Question: I have performed the following steps in my vb.net code:
1. From a text file and get the lines contain the values I want, in my case, I need the last value as "Group"
2. Create a picturebox array, the number of pictureboxes is the number from step 1. 1 row has 2 pictureboxes.
After that I want to set the image read from the text file to the pictureboxes 1 by 1 ( the picture name is the 2nd value.jpg), but I haven't found a proper way to do this.
Any advice on it?
My text file is as follows:

My code till now is:
'''
Private PicBoxArray(9) As PictureBox
Dim value0 As String
Dim value1 As String
Dim value2 As String
Dim value3 As String
Dim fileName As String = "D:\local\MyTest1.txt"
Dim subString1 As String = "Group"
Dim lines As String() = File.ReadAllLines(fileName)
For i As Integer = 0 To lines.Length - 1
If lines(i).Contains(subString1) Then
count1 += 1
end if
Next
For i = 1 To count1
PicBoxArray(i) = New PictureBox
With PicBoxArray(i)
.Tag = i
.Size = New Size(330, 280)
If i Mod 2 = 0 Then
.Location = New Point(430, 80 + 300 * ((i - 2) / 2))
Else
.Location = New Point(80, 80 + 300 * ((i - 1) / 2))
End If
.Parent = Me
.Visible = True
End With
Next
Using MyReader As New Microsoft.VisualBasic.
FileIO.TextFieldParser("D:\PUB_GIS_Tagging\local\MyTest.txt")
Dim lineCount = File.ReadAllLines("D:\PUB_GIS_Tagging\local\MyTest.txt").Length
MyReader.TextFieldType = FileIO.FieldType.Delimited
MyReader.SetDelimiters(",")
Dim currentRow As String()
While Not MyReader.EndOfData
Try
currentRow = MyReader.ReadFields()
value0 = currentRow(0)
value1 = currentRow(1)
value2 = currentRow(2)
value3 = currentRow(3)
If value3 = "Group"
'======= put the picture from PicBoxArray(1) to PicBoxArray(count1) i by 1========
'====================== I am stuck here=============
End if
Catch ex As Microsoft.VisualBasic.
FileIO.MalformedLineException
MsgBox("Line " & ex.Message &
"is not valid and will be skipped.")
End Try
End While
End Using
'''
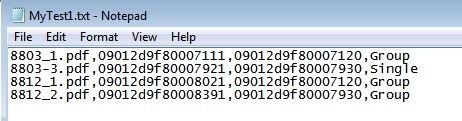
Answer: i assume you want to read a line from your file and then set the picture from that line to your first picturebox and then read the next line and set the next picture to the next picturebox?
'''
Dim linecounter as Integer = 0
While Not MyReader.EndOfData
Try
currentRow = MyReader.ReadFields()
value0 = currentRow(0)
value1 = currentRow(1)
value2 = currentRow(2)
value3 = currentRow(3)
If value3 = "Group" Then
PicBoxArray(linecounter).ImageLocation = "C:b_test" & value1 & ".pdf.jpg"
linecounter += 1
End if
next
'''